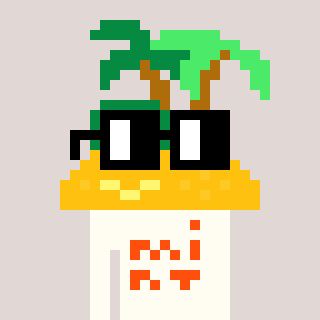
a pixel art character with square black glasses, a island-shaped head and a grayscale-colored body on a warm background